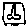
Label: line